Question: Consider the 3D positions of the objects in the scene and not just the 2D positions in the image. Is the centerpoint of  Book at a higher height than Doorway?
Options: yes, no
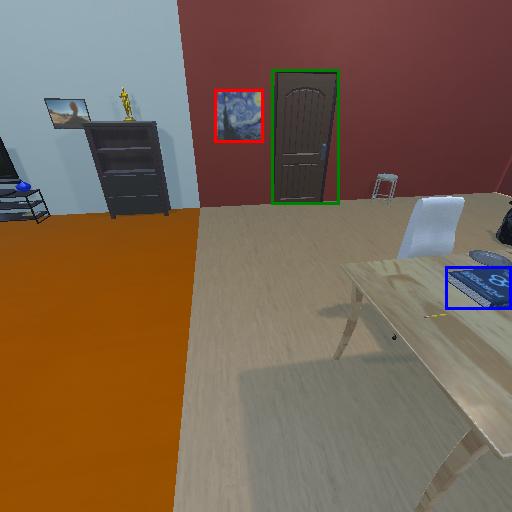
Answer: yes